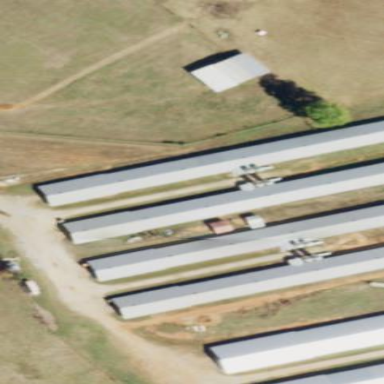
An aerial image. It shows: Poultry house.